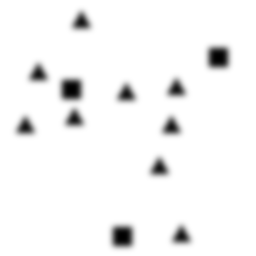
Squares: 3
Triangles: 9
Stars: 0
Total shapes: 12